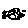
Label: moon